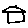
Label: house